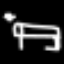
Label: bed